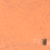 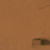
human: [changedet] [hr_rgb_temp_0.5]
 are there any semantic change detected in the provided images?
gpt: The size of the green park has increased.